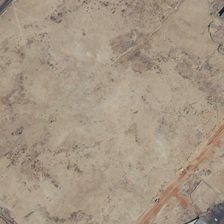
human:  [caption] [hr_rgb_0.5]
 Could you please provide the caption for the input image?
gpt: a building is near a piece of bareland .

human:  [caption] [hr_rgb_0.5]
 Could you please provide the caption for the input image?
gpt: a building is near a piece of bareland .

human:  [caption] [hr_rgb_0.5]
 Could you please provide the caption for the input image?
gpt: a building is near a piece of bareland .

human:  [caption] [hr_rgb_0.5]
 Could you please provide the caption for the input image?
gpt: a building is near a piece of bareland .

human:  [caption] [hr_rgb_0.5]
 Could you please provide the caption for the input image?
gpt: a building is near a piece of bareland .